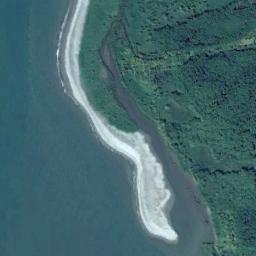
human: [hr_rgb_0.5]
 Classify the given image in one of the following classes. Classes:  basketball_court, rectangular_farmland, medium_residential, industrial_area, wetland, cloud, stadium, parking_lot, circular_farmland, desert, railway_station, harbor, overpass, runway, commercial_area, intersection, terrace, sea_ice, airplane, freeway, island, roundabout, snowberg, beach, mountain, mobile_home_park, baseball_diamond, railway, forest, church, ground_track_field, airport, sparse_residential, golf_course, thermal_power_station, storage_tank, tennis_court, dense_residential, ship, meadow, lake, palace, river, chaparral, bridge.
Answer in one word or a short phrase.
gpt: beach